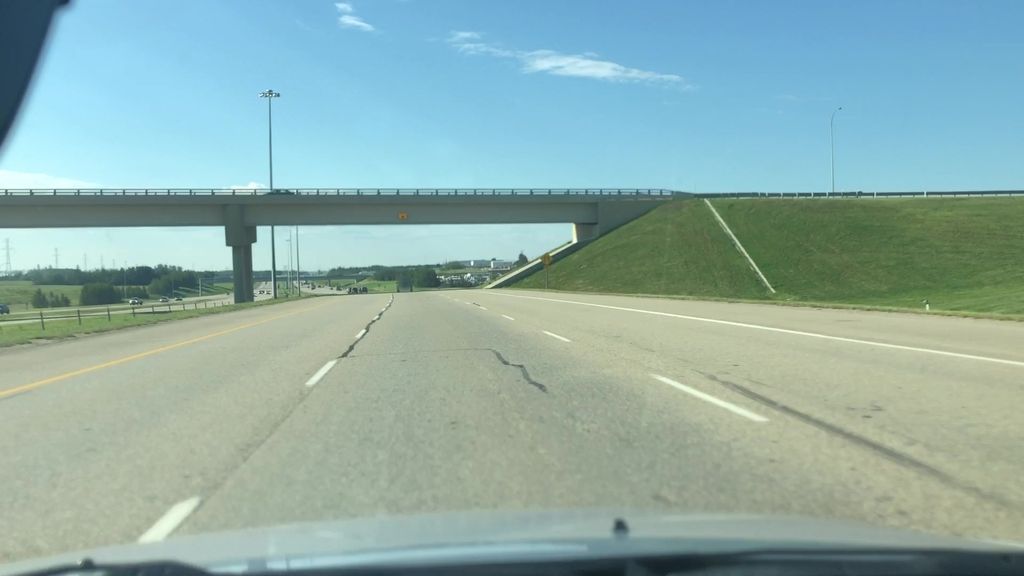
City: edmonton